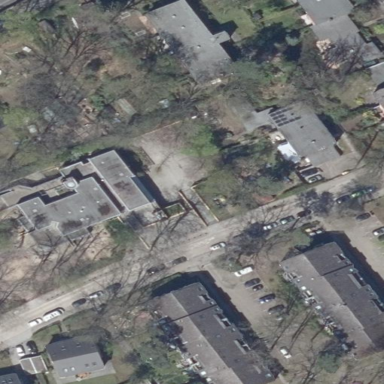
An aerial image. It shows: School building.